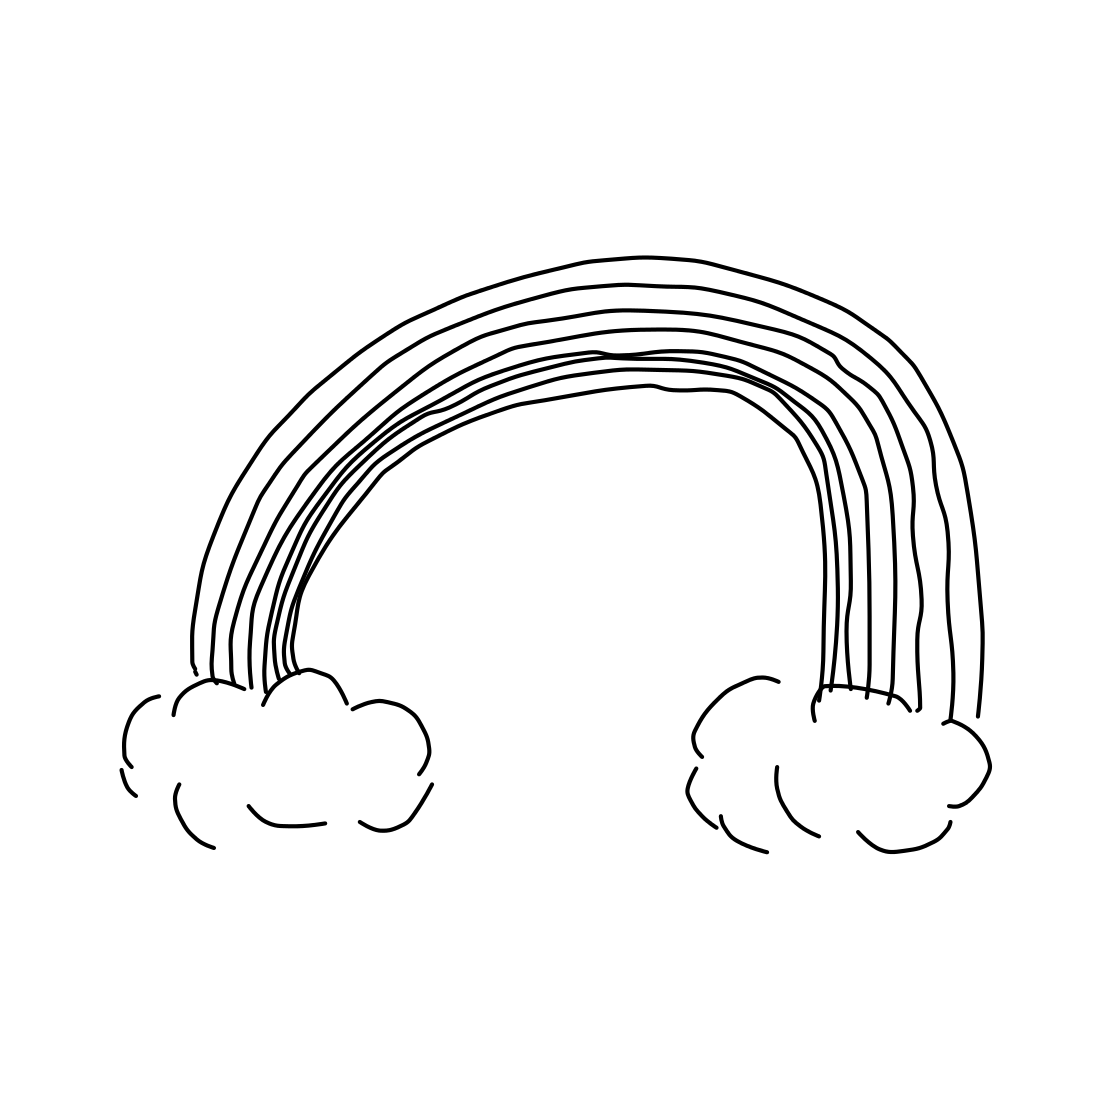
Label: rainbow